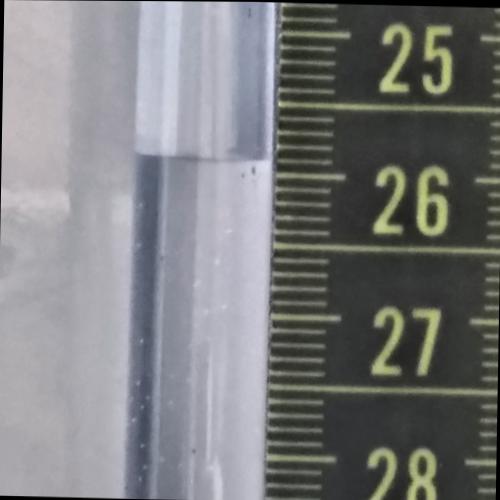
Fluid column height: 25.9 cm